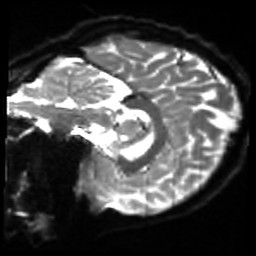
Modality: sbref
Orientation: sagittal
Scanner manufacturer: siemens
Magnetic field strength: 3 T
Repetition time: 4 s
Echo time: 0.0594 s